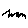
Label: zigzag